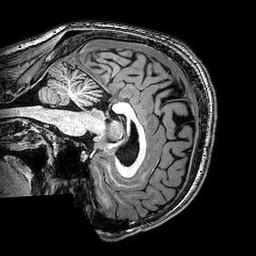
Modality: T1w
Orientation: sagittal
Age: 25
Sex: male
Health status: healthy
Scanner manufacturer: philips
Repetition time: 0.008146 s
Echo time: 0.00374 s